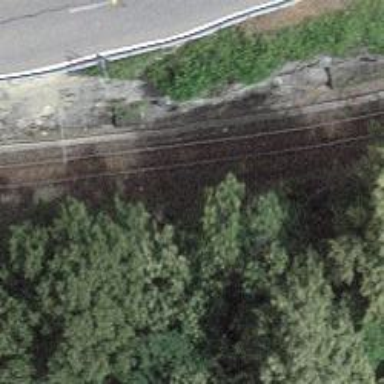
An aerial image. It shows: Narrow-gauge railway with single track. The railway is electrified with contact line.